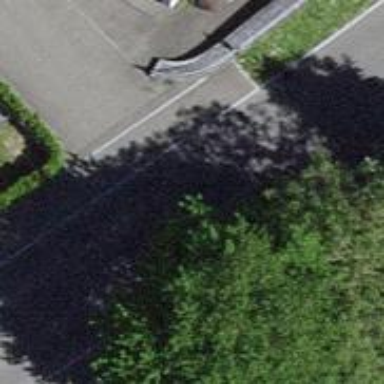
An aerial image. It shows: Paved tertiary road.